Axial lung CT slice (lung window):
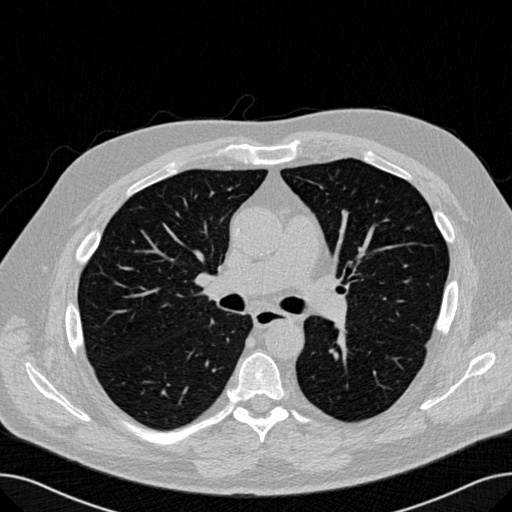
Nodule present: no